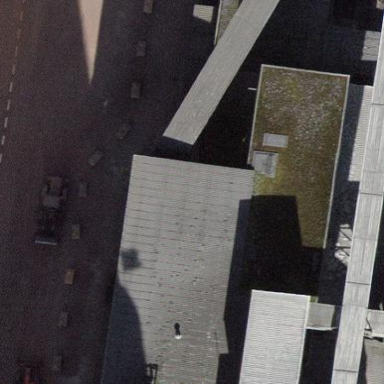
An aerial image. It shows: Industrial building.